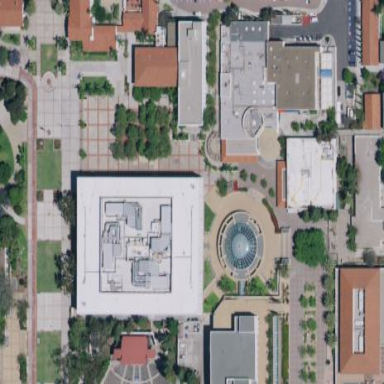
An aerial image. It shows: University building that serves as library.